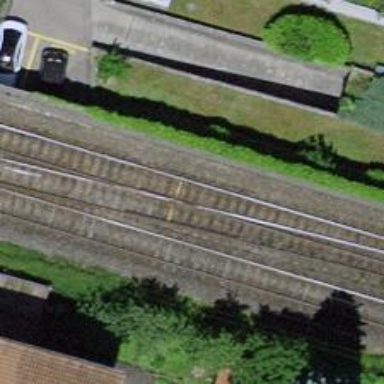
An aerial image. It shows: Rail siding with electrified tracks using contact line.